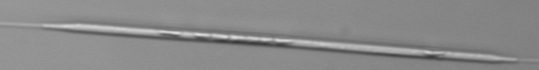
Label: Rhizosolenia